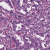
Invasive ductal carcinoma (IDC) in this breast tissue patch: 1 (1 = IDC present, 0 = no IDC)